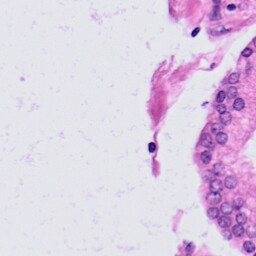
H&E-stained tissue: Prostate